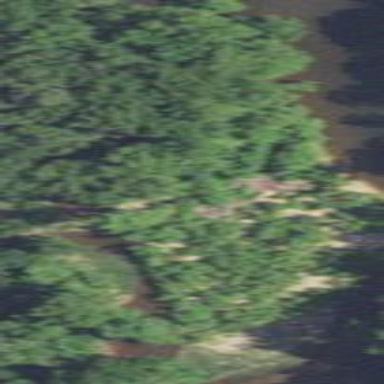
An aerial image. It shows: Mixed woodland area with various types of leaves.